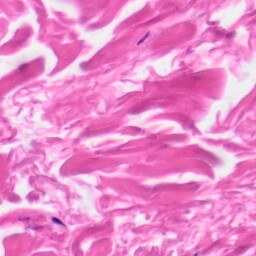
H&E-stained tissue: Skin